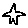
Label: star